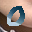
Label: 0